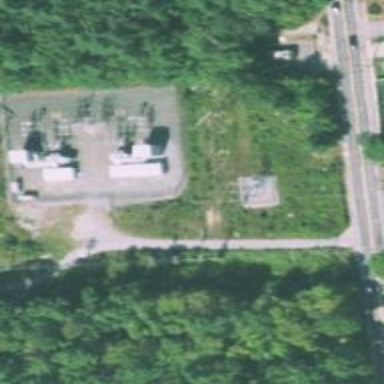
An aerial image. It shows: Distribution-level power substation.